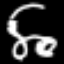
Label: frog